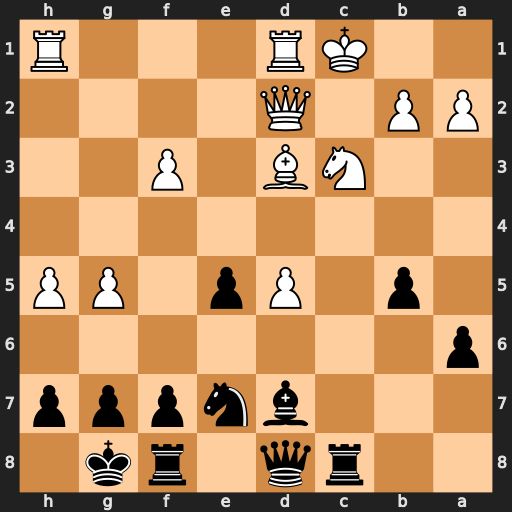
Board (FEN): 2rq1rk1/3bnppp/p7/1p1Pp1PP/8/2NB1P2/PP1Q4/2KR3R
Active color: b
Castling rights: -
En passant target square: -
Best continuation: b4 Kb1 bxc3